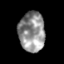
Tissue: skin
Cell type: Epithelial cells
Senescence score: 0.2022
Nuclear area (px): 1016
Mean DAPI intensity: 145.315